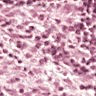
Metastatic tissue present: no